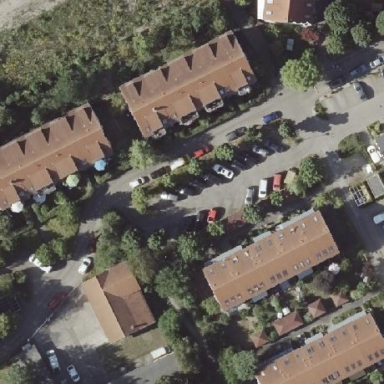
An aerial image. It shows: Parking available on the street side.